Question: I want to align the buttons as shown bellow,

for this, I used relative layout. But The buttons are not fit to correct position due to the buttons relations with others. I don't know other possible methods for this.. Please Help me if there another suitable methods for this arrangement of buttons..
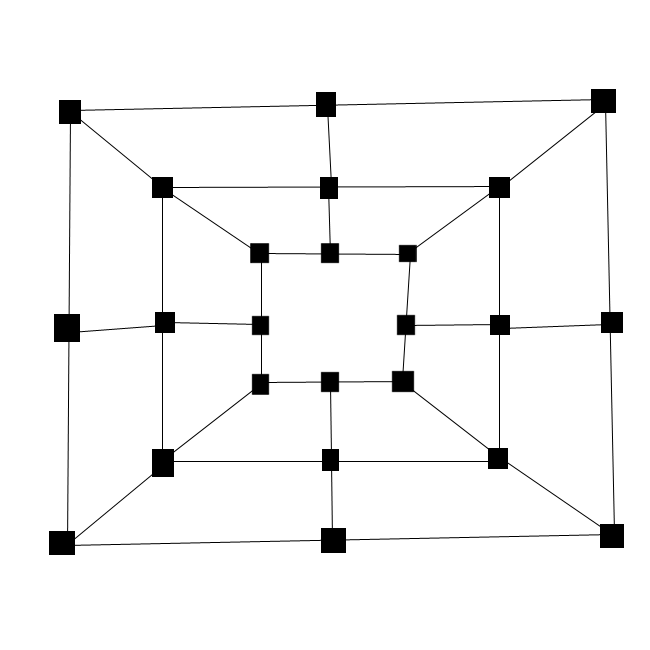
Answer: You can design as much as u want
First of all make one
Large size Relative layout
add four buttons to that layout at each cornet of layout.
then add button to exact middle of two corner buttons

try this
'''
<RelativeLayout xmlns:android="http://schemas.android.com/apk/res/android"
android:layout_width="fill_parent"
android:layout_height="fill_parent" >
<RelativeLayout
android:layout_width="300dp"
android:layout_height="300dp"
android:layout_centerHorizontal="true"
android:layout_centerVertical="true"
android:background="#00F" >
<RelativeLayout
android:id="@+id/relativeLayout1"
android:layout_width="180dp"
android:layout_height="180dp"
android:layout_centerHorizontal="true"
android:layout_centerVertical="true"
android:background="#FFF" >
<Button
android:id="@+id/button1"
style="?android:attr/buttonStyleSmall"
android:layout_width="wrap_content"
android:layout_height="wrap_content"
android:layout_alignParentLeft="true"
android:layout_alignParentTop="true"
android:text="Button" />
<Button
android:id="@+id/button2"
style="?android:attr/buttonStyleSmall"
android:layout_width="wrap_content"
android:layout_height="wrap_content"
android:layout_alignParentBottom="true"
android:layout_alignParentLeft="true"
android:text="Button" />
<Button
android:id="@+id/button3"
style="?android:attr/buttonStyleSmall"
android:layout_width="wrap_content"
android:layout_height="wrap_content"
android:layout_alignParentRight="true"
android:layout_alignParentTop="true"
android:text="Button" />
<Button
android:id="@+id/button4"
style="?android:attr/buttonStyleSmall"
android:layout_width="wrap_content"
android:layout_height="wrap_content"
android:layout_alignParentBottom="true"
android:layout_alignParentRight="true"
android:text="Button" />
<Button
android:id="@+id/button5"
style="?android:attr/buttonStyleSmall"
android:layout_width="wrap_content"
android:layout_height="wrap_content"
android:layout_alignParentTop="true"
android:layout_centerHorizontal="true"
android:text="Button" />
<Button
android:id="@+id/button6"
style="?android:attr/buttonStyleSmall"
android:layout_width="wrap_content"
android:layout_height="wrap_content"
android:layout_alignParentBottom="true"
android:layout_centerHorizontal="true"
android:text="Button" />
<Button
android:id="@+id/button7"
style="?android:attr/buttonStyleSmall"
android:layout_width="wrap_content"
android:layout_height="wrap_content"
android:layout_alignParentLeft="true"
android:layout_centerVertical="true"
android:text="Button" />
<Button
android:id="@+id/button8"
style="?android:attr/buttonStyleSmall"
android:layout_width="wrap_content"
android:layout_height="wrap_content"
android:layout_alignParentRight="true"
android:layout_alignTop="@+id/button7"
android:text="Button" />
</RelativeLayout>
<Button
android:id="@+id/button9"
style="?android:attr/buttonStyleSmall"
android:layout_width="wrap_content"
android:layout_height="wrap_content"
android:layout_alignParentLeft="true"
android:layout_alignParentTop="true"
android:text="Button" />
<Button
android:id="@+id/button10"
style="?android:attr/buttonStyleSmall"
android:layout_width="wrap_content"
android:layout_height="wrap_content"
android:layout_alignParentRight="true"
android:layout_alignParentTop="true"
android:text="Button" />
<Button
android:id="@+id/button11"
style="?android:attr/buttonStyleSmall"
android:layout_width="wrap_content"
android:layout_height="wrap_content"
android:layout_alignParentTop="true"
android:layout_centerHorizontal="true"
android:text="Button" />
<Button
android:id="@+id/button12"
style="?android:attr/buttonStyleSmall"
android:layout_width="wrap_content"
android:layout_height="wrap_content"
android:layout_alignParentBottom="true"
android:layout_alignParentLeft="true"
android:text="Button" />
<Button
android:id="@+id/button13"
style="?android:attr/buttonStyleSmall"
android:layout_width="wrap_content"
android:layout_height="wrap_content"
android:layout_alignParentBottom="true"
android:layout_alignParentRight="true"
android:text="Button" />
<Button
android:id="@+id/button14"
style="?android:attr/buttonStyleSmall"
android:layout_width="wrap_content"
android:layout_height="wrap_content"
android:layout_alignParentLeft="true"
android:layout_centerVertical="true"
android:text="Button" />
<Button
android:id="@+id/button15"
style="?android:attr/buttonStyleSmall"
android:layout_width="wrap_content"
android:layout_height="wrap_content"
android:layout_alignBottom="@+id/button14"
android:layout_alignParentRight="true"
android:text="Button" />
<Button
android:id="@+id/button16"
style="?android:attr/buttonStyleSmall"
android:layout_width="wrap_content"
android:layout_height="wrap_content"
android:layout_alignParentBottom="true"
android:layout_centerHorizontal="true"
android:text="Button" />
</RelativeLayout>
</RelativeLayout>
'''